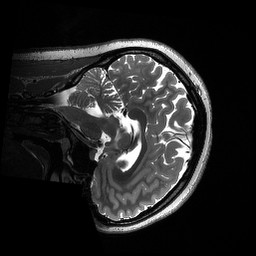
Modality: T2w
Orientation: sagittal
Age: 18
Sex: female